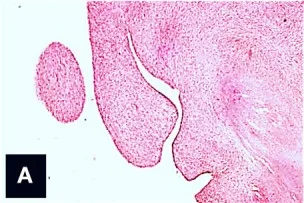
Microscopic view; the neoformation, localized predominantly in the subendocardium, has a polypoid aspect Hem-Eos, original magnification x10.
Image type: pathology (h&e)